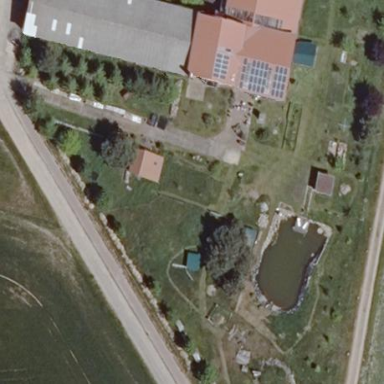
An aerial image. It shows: Farmyard area.